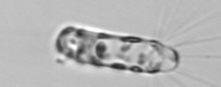
Label: Corethron_hystrix